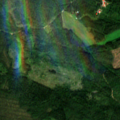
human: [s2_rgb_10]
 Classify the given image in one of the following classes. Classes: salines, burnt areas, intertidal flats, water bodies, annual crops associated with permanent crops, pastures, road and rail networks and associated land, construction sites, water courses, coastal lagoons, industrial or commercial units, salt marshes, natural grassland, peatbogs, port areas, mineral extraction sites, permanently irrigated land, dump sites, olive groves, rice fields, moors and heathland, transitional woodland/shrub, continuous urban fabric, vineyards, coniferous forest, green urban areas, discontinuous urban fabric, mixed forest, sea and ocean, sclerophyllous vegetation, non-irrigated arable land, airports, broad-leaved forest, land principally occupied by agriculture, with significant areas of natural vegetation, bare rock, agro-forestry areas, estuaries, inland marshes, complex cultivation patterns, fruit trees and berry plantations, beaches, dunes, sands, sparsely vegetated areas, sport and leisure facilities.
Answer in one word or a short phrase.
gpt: coniferous forest, mixed forest, transitional woodland/shrub